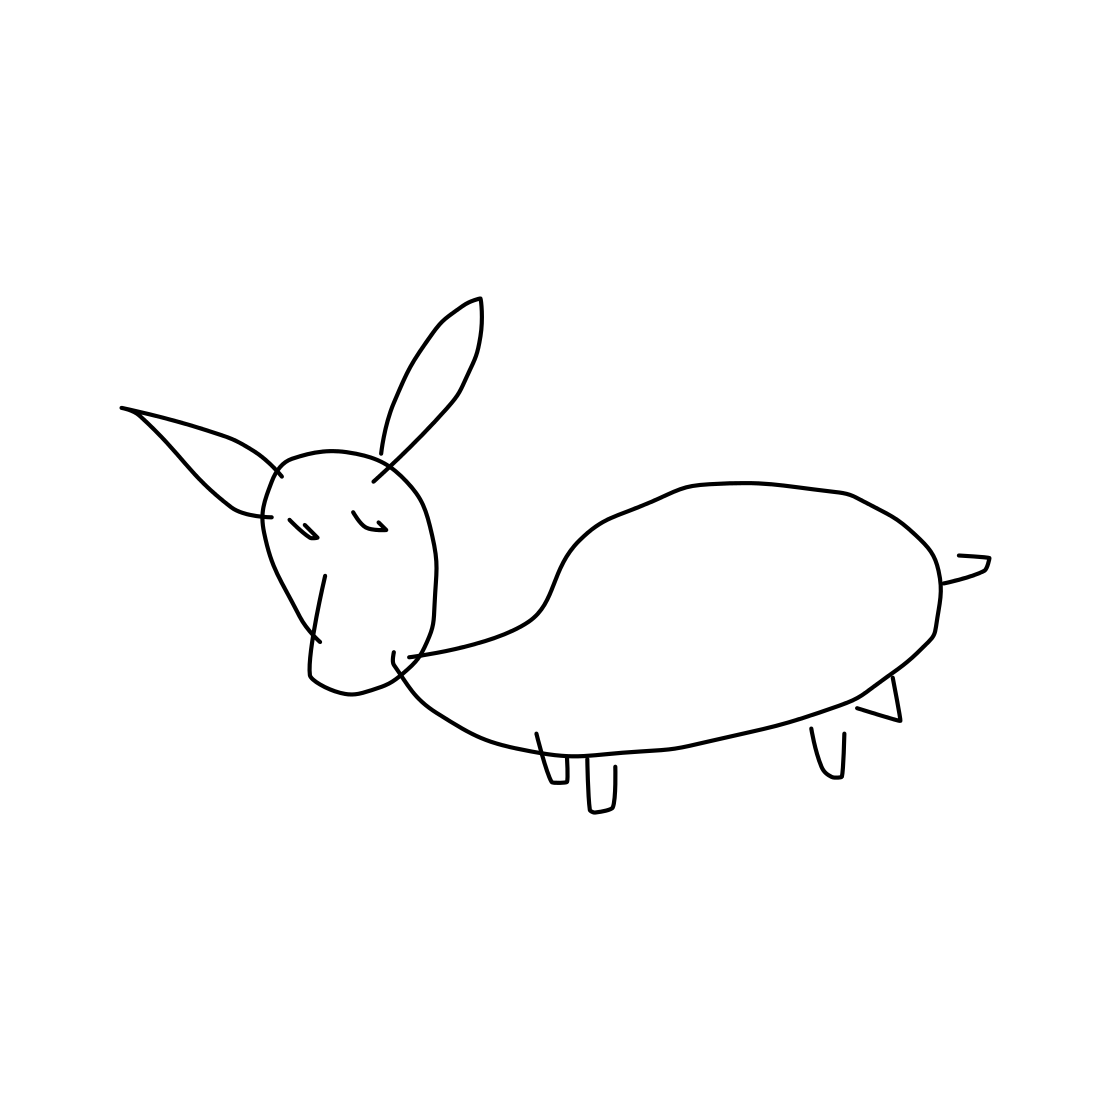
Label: rabbit